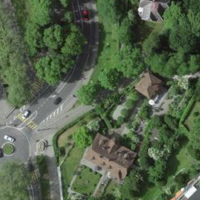
EUNIS habitat code: 53
Species observed at this site:
Asplenium ruta-muraria
Lamium galeobdolon
Geranium robertianum